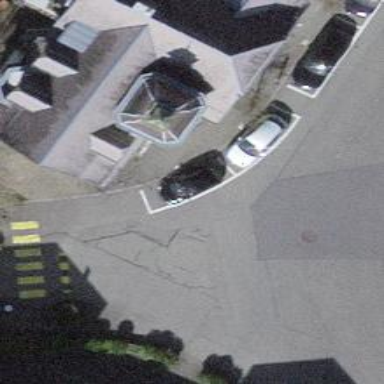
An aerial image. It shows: Restaurant.